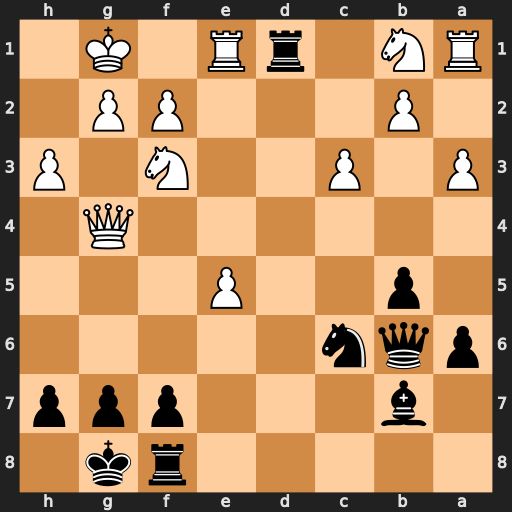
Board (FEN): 5rk1/1b3ppp/pqn5/1p2P3/6Q1/P1P2N1P/1P3PP1/RN1rR1K1
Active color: b
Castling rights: -
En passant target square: -
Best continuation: Nxe5 Rxd1 Nxg4